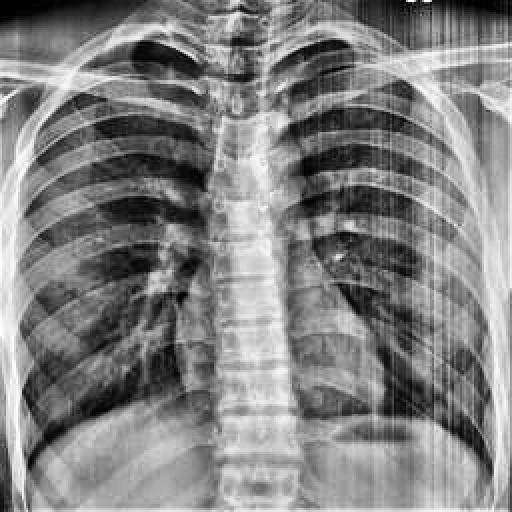
Finding: NORMAL